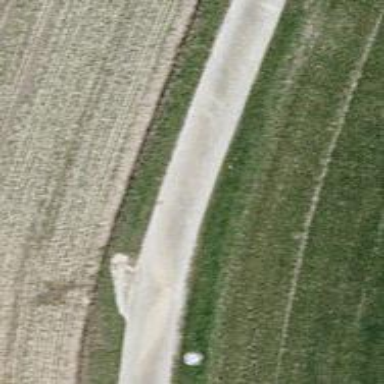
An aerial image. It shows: Paved track with grade 1 surface.